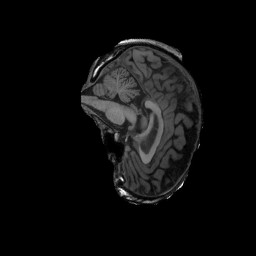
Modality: T1w
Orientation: sagittal
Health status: ill
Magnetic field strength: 3 T